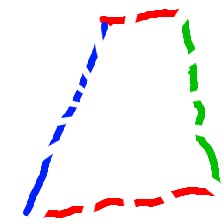
Shape: trapezoid